Aerial crown-view tile of a tropical tree (Barro Colorado Island, Panama), acquired 20250616:
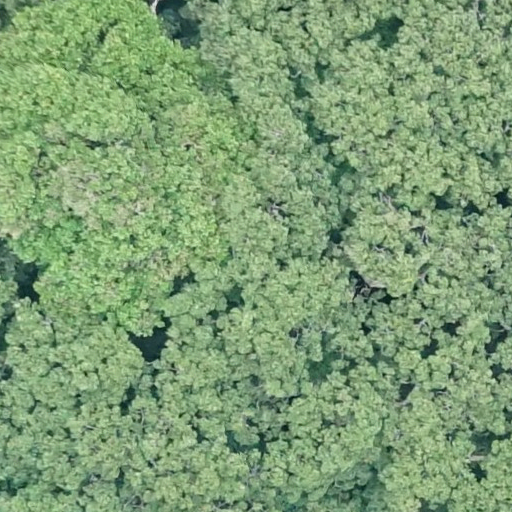
Species: Ceiba pentandra
GBIF accepted scientific name: Ceiba pentandra
Crown area: 827.58 m²